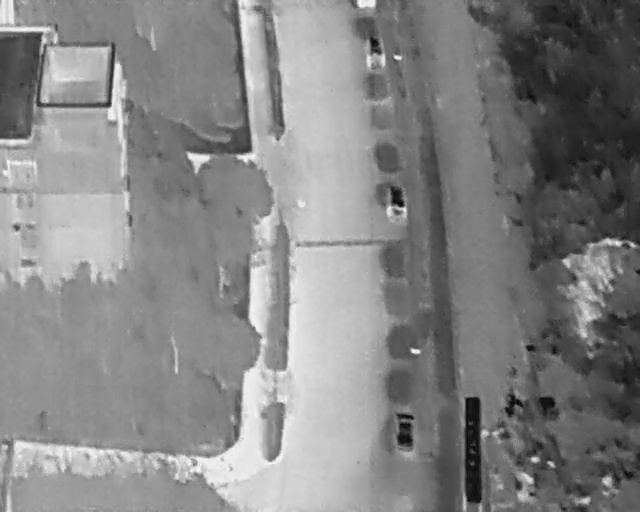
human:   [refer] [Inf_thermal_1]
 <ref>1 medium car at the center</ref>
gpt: <box>[[58, 37, 65, 41, 2]]</box>

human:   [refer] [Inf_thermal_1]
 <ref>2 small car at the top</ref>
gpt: <box>[[55, 8, 61, 12, 175], [56, -1, 57, 2, 2]]</box>